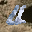
Label: 4